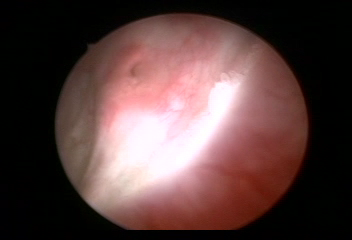
Modality: WLC
Class: Anatomical landmarks
Subclass: UreteralOrifice
Bladder cancer association: No
Annotated structures: Left ureteral orifice